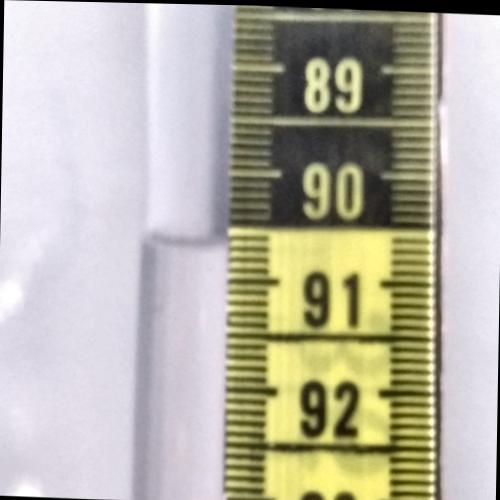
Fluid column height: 90.6 cm